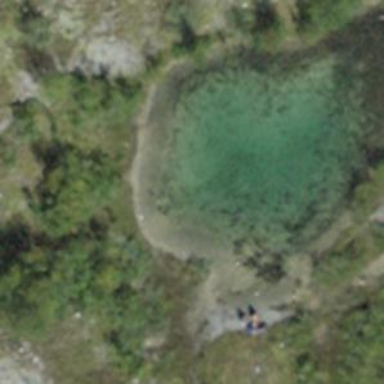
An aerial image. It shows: Pond surrounded by natural water.